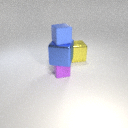
small purple rubber cube below large blue metal cube